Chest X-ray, PA view. Patient: 65 years old, sex M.
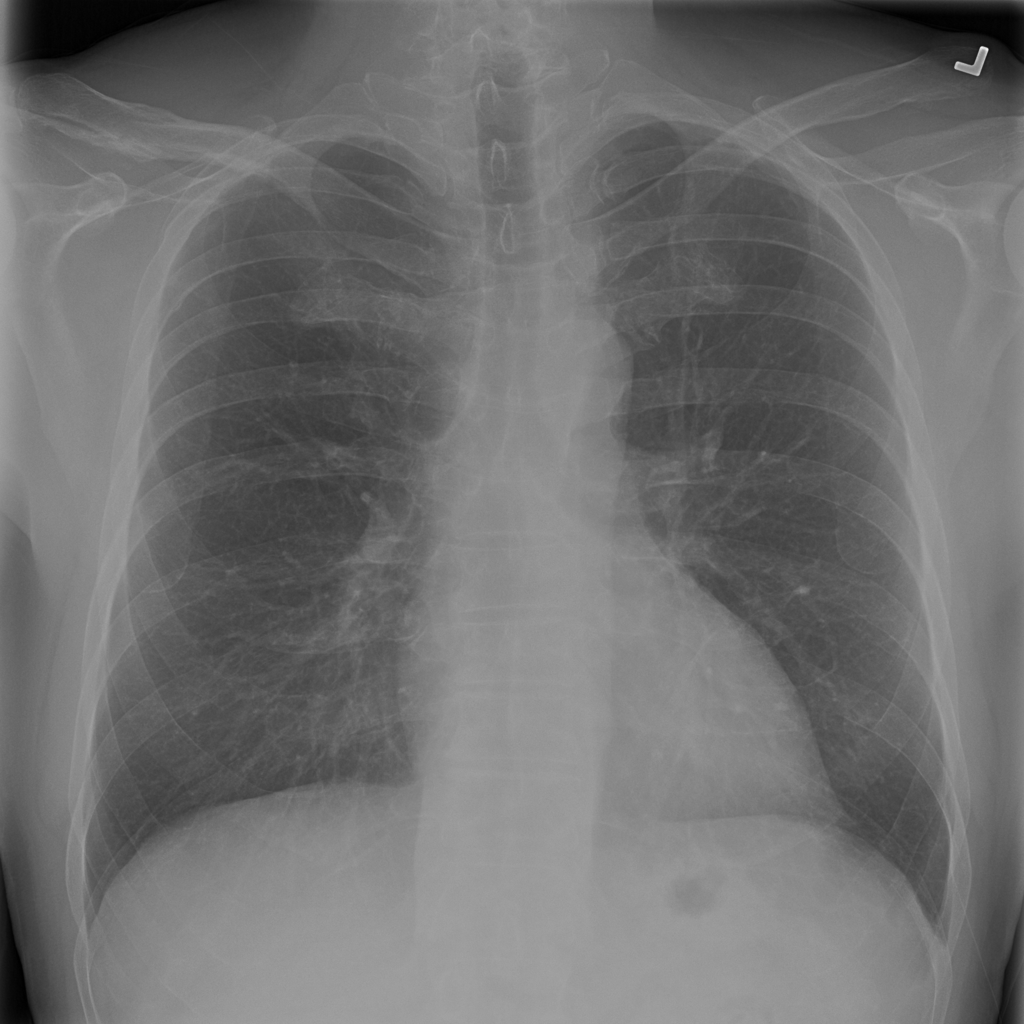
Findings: No Finding